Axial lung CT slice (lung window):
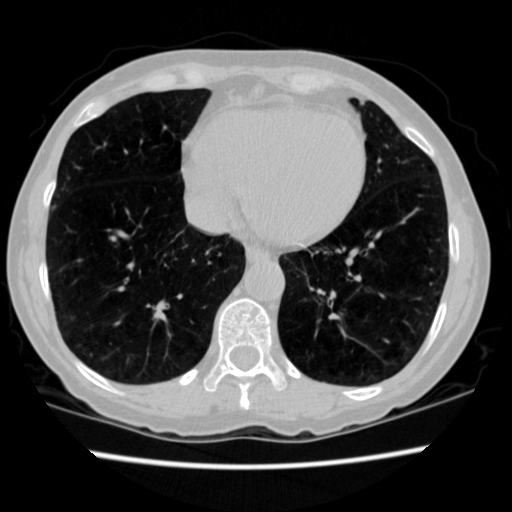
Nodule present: no